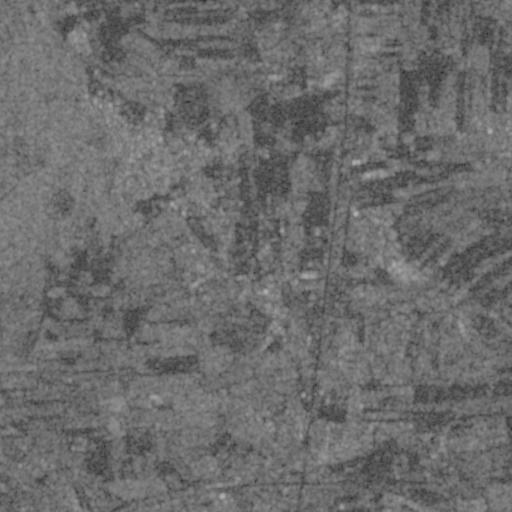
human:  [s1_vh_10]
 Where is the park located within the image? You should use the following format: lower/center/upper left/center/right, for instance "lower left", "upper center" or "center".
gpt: The park is located in the lower right of the image.
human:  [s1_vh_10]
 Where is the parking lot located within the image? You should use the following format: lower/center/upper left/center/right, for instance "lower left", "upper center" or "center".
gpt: The parking lot is located in the lower center of the image.
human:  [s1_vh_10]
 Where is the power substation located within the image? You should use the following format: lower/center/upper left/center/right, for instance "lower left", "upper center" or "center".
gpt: The power substation is located in the lower left of the image.
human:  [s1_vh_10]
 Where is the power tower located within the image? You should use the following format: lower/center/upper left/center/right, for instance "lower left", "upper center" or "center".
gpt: The power tower is located in the lower of the image.
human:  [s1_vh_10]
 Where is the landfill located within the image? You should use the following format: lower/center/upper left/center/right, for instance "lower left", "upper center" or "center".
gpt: There is no landfill in the image.

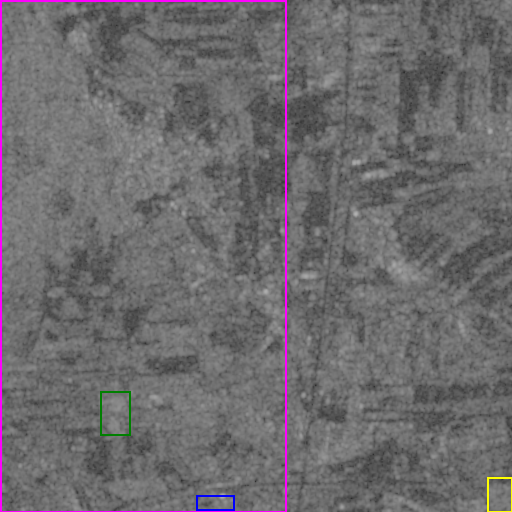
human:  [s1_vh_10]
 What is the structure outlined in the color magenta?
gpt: The structure outlined in magenta is a crop field.
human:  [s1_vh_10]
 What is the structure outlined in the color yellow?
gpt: The structure outlined in yellow is a park.
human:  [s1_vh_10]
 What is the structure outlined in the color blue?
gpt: The structure outlined in blue is a parking lot.
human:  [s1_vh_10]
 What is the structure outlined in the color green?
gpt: The structure outlined in green is a power substation.
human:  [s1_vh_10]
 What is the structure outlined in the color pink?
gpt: There is no pink outline.